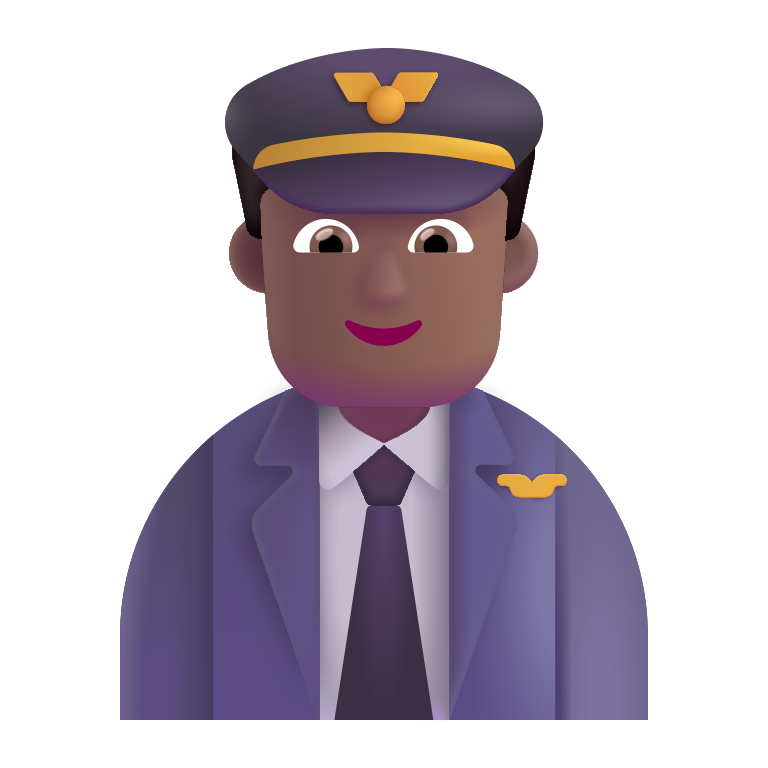
man pilot color  dark